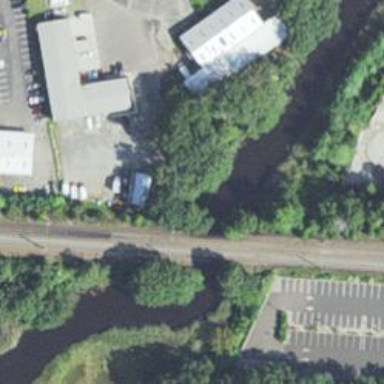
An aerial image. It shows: Railway bridge with electrified contact lines.